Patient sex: F
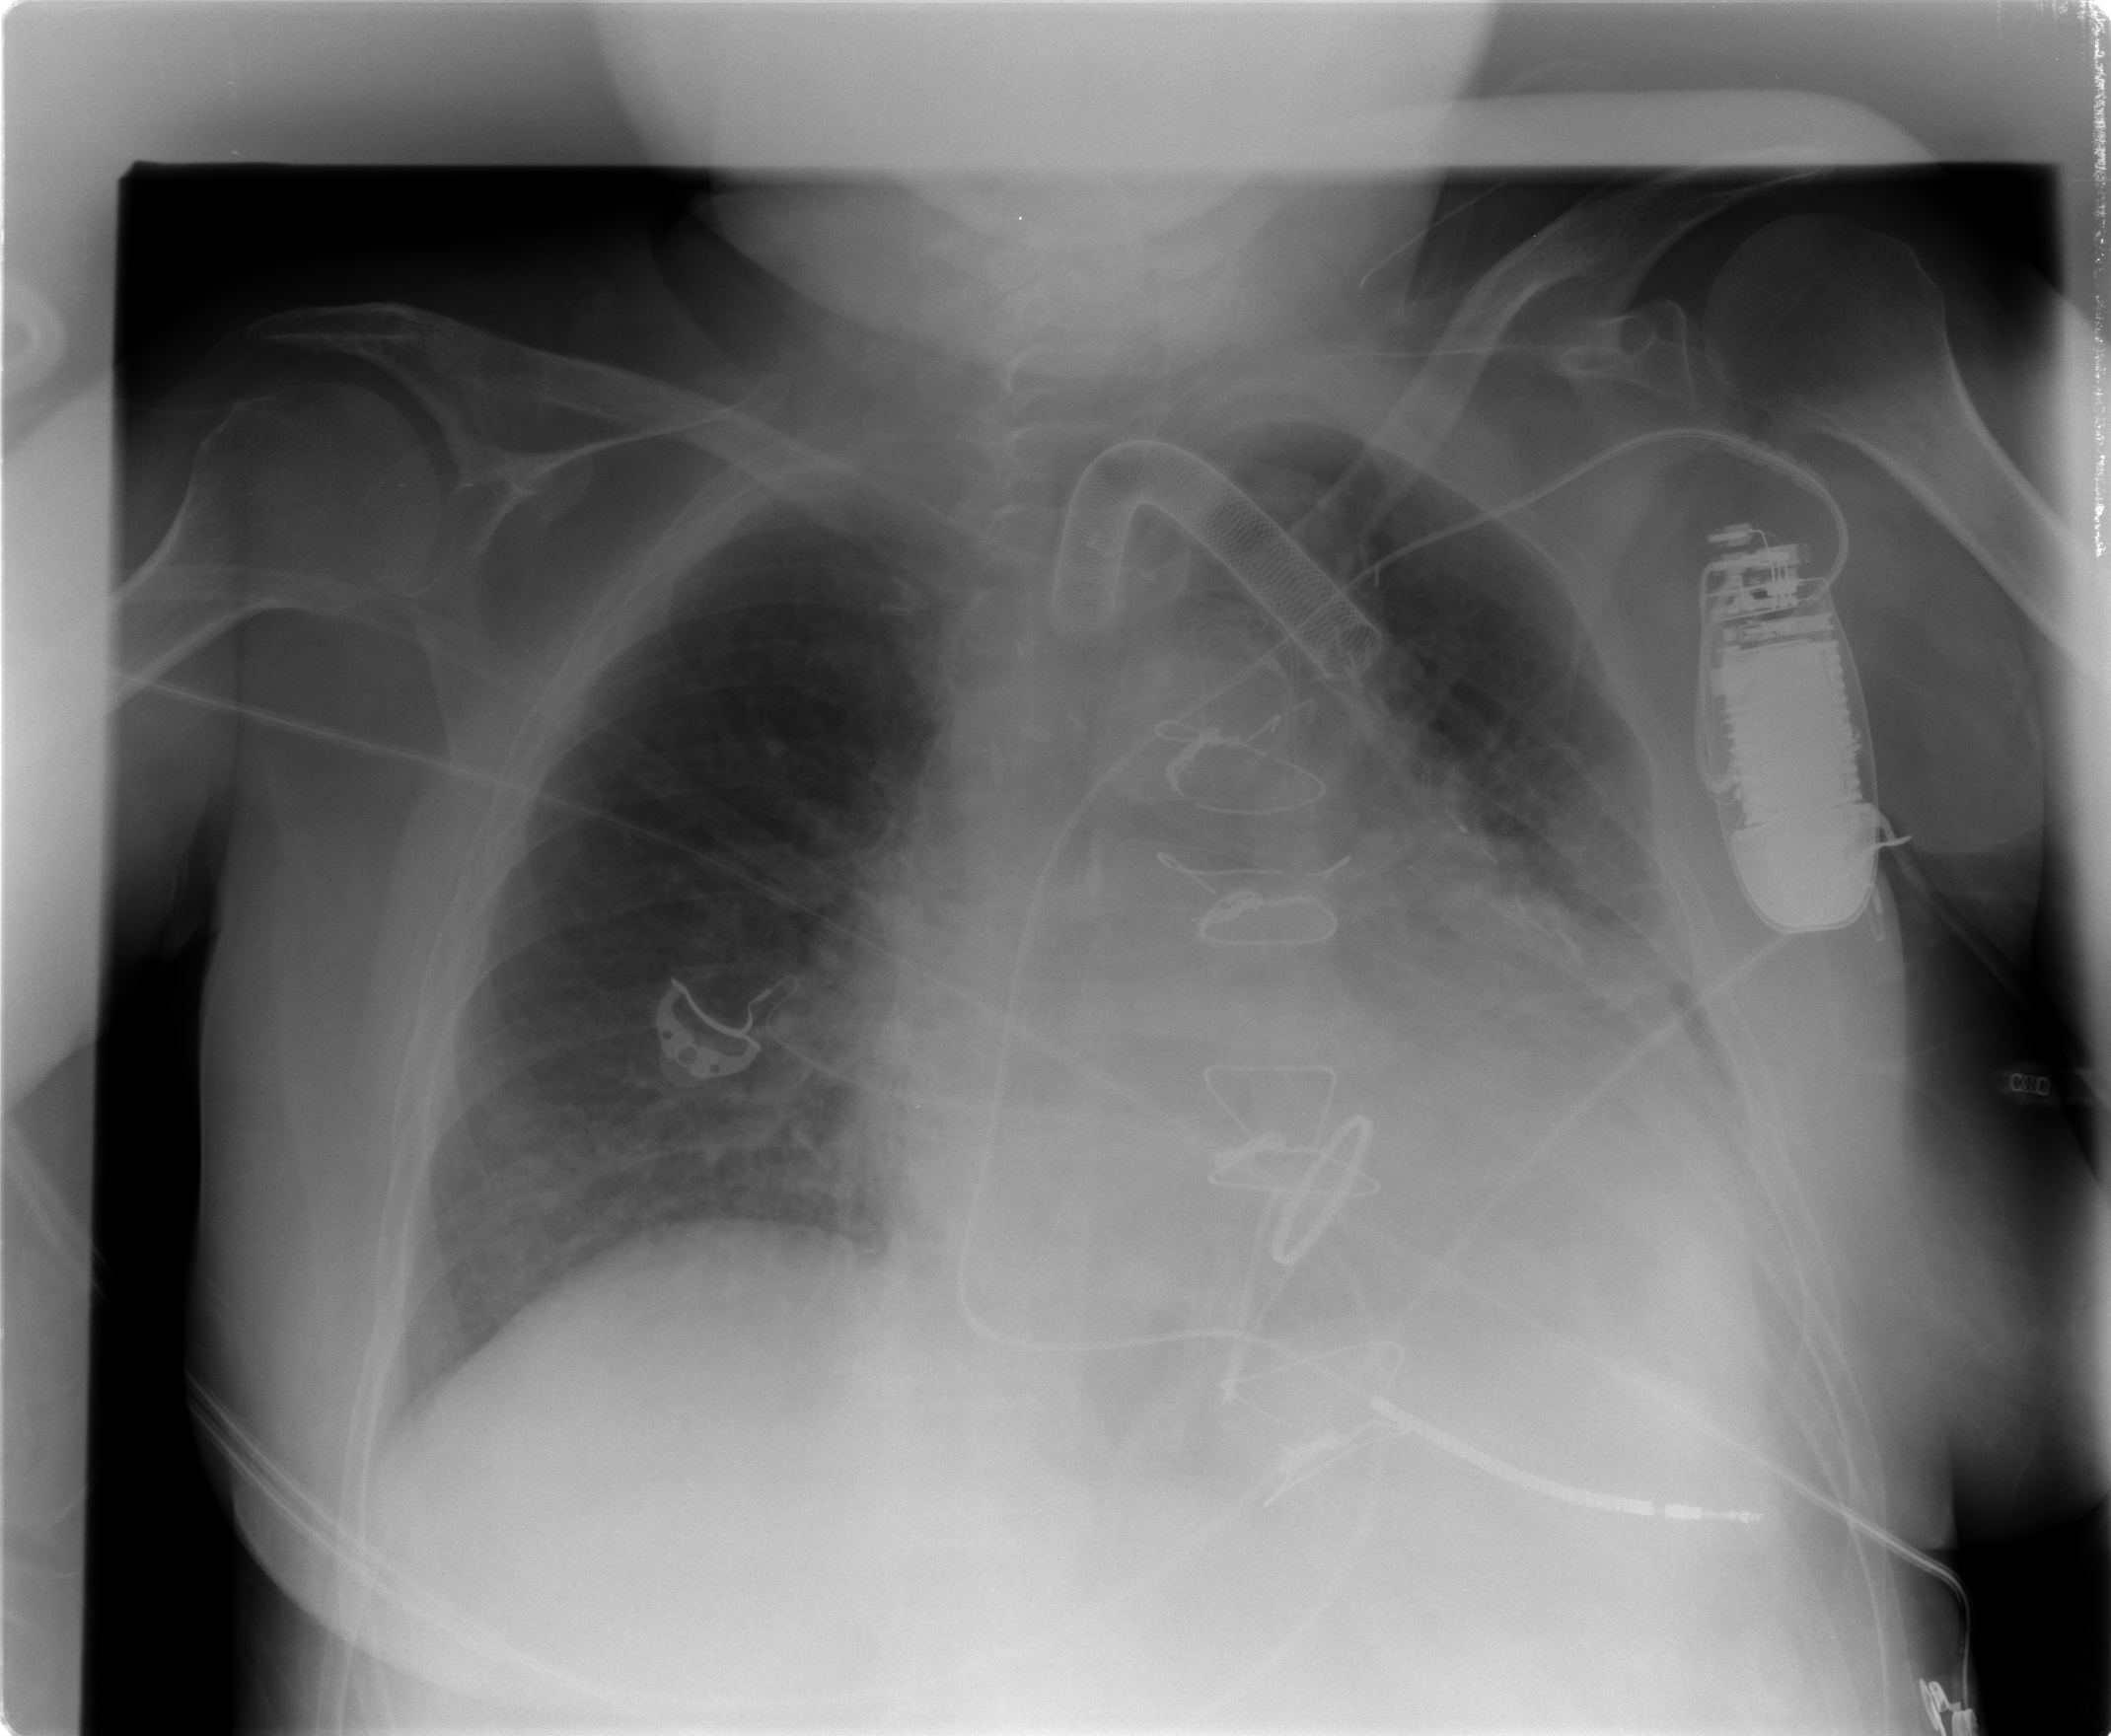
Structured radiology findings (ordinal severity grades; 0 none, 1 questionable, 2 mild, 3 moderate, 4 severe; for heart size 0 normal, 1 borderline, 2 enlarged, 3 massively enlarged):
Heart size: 2
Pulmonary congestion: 2
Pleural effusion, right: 0
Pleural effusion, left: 2
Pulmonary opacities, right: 0
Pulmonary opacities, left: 0
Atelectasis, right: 2
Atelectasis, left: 2